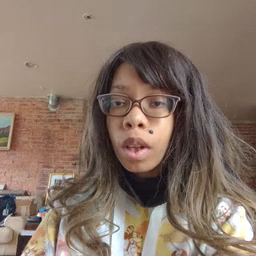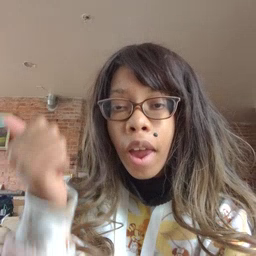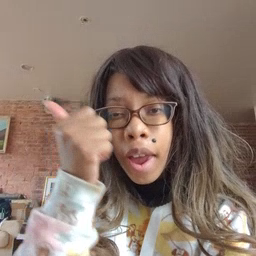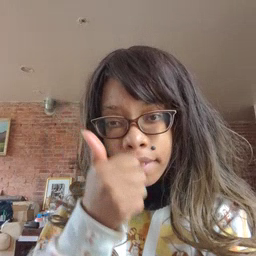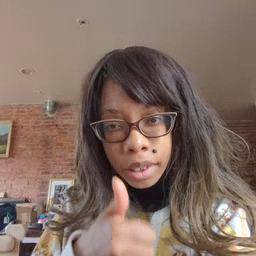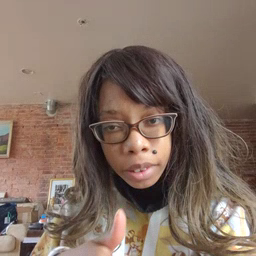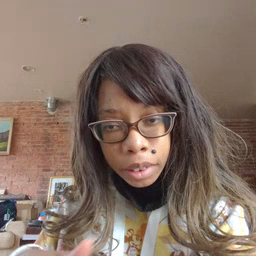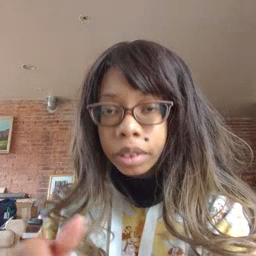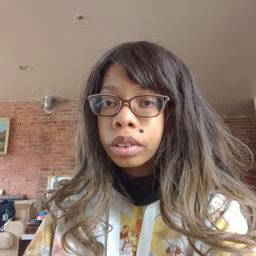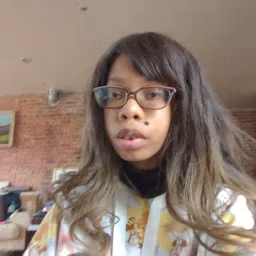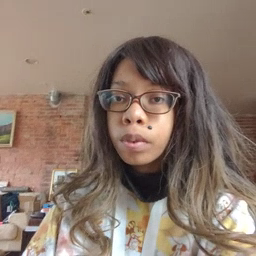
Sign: every